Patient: sex M, age 42
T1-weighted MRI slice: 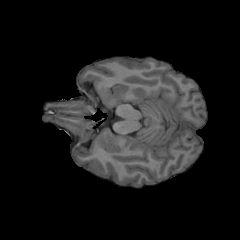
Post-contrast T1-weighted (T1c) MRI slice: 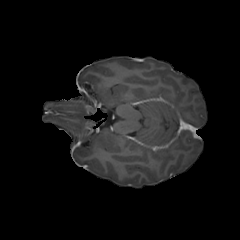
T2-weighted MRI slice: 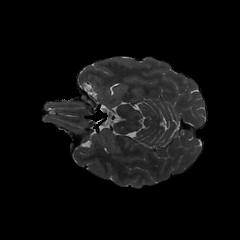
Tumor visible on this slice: no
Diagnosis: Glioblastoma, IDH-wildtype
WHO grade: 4